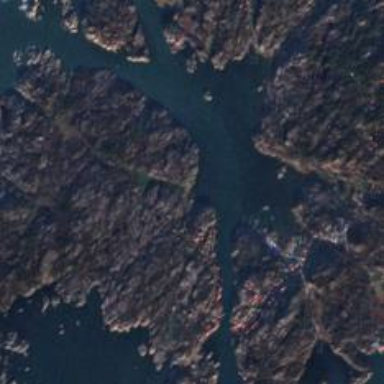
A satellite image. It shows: Picturesque coastline scene.